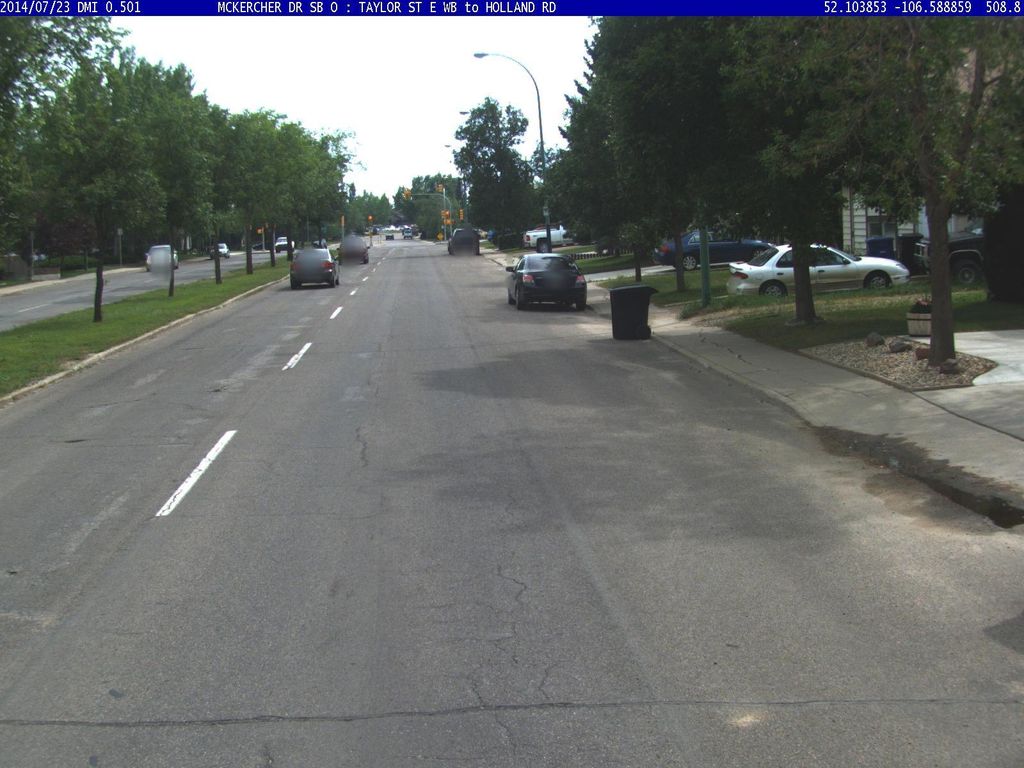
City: saskatoon